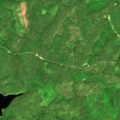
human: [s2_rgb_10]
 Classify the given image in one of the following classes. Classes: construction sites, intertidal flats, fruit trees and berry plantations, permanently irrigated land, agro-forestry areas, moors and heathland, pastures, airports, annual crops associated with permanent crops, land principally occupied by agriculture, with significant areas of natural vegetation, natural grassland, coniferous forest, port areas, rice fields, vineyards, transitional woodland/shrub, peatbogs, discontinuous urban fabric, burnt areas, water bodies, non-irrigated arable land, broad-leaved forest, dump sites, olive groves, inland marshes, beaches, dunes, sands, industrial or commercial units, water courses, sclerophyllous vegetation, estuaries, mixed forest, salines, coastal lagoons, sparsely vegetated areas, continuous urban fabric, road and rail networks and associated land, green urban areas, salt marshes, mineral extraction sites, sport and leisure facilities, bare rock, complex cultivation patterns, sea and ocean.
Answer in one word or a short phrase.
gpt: coniferous forest, mixed forest